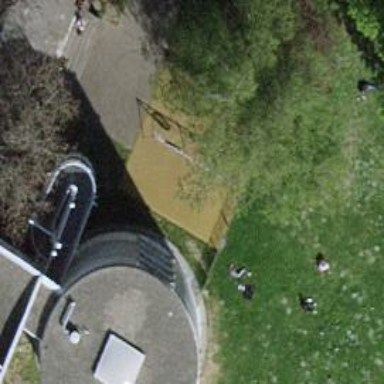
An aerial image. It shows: Playground with basket swing.